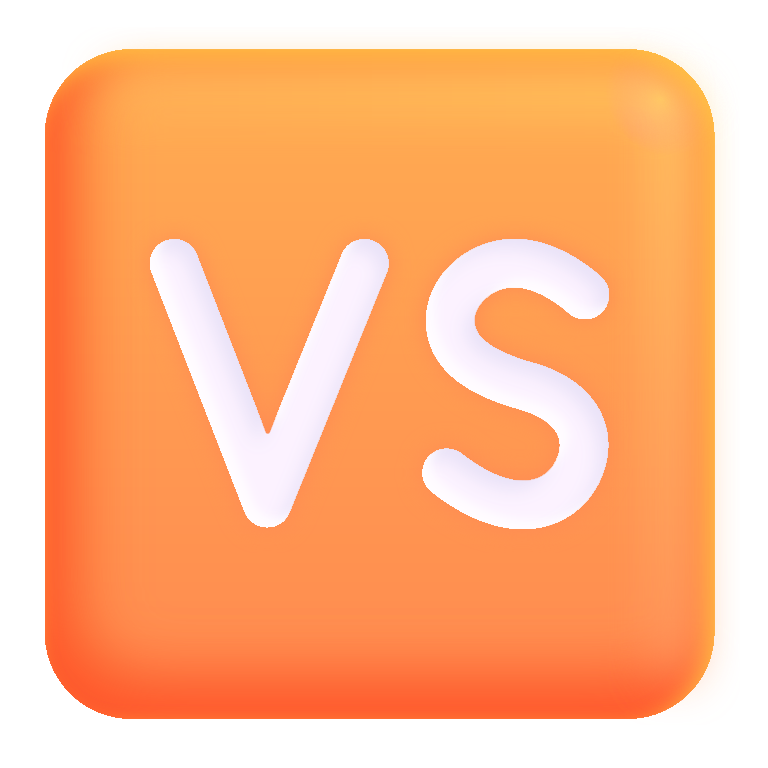
vs button color